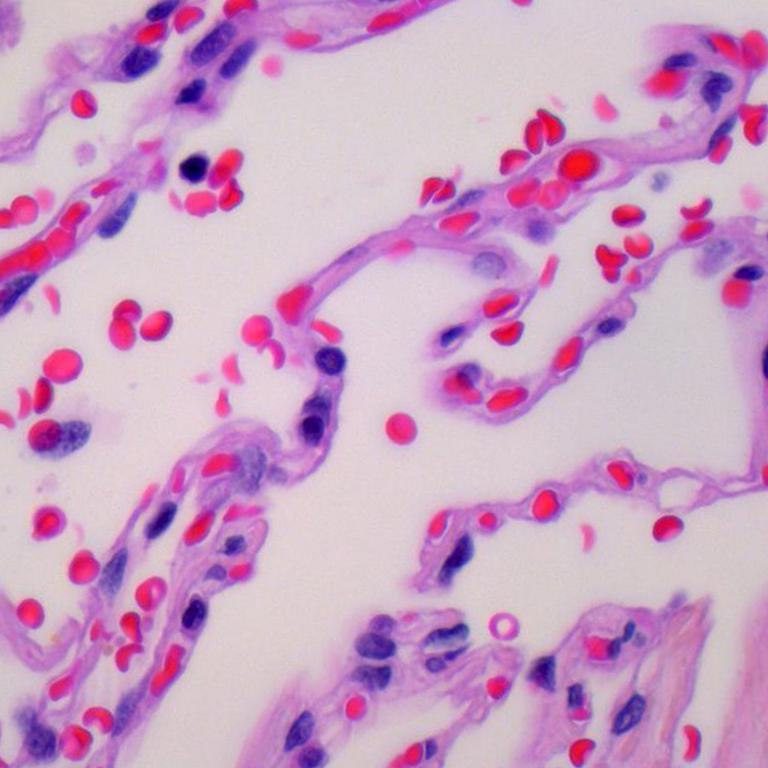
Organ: lung
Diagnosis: benign